Field crop: maize
Growth stage: 2
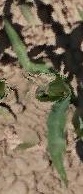
Species: maize